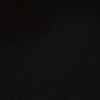
Label: space